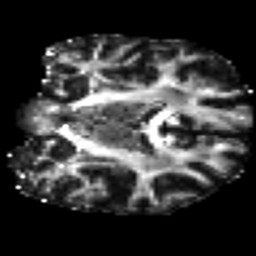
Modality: FA
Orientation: coronal
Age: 29
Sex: female
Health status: ill
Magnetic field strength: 3 T
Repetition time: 9 s
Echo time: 0.093 s